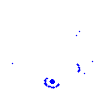
Particle: electron